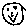
Label: smiley face